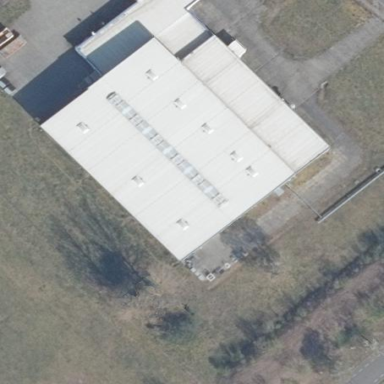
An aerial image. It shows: Metal fence.